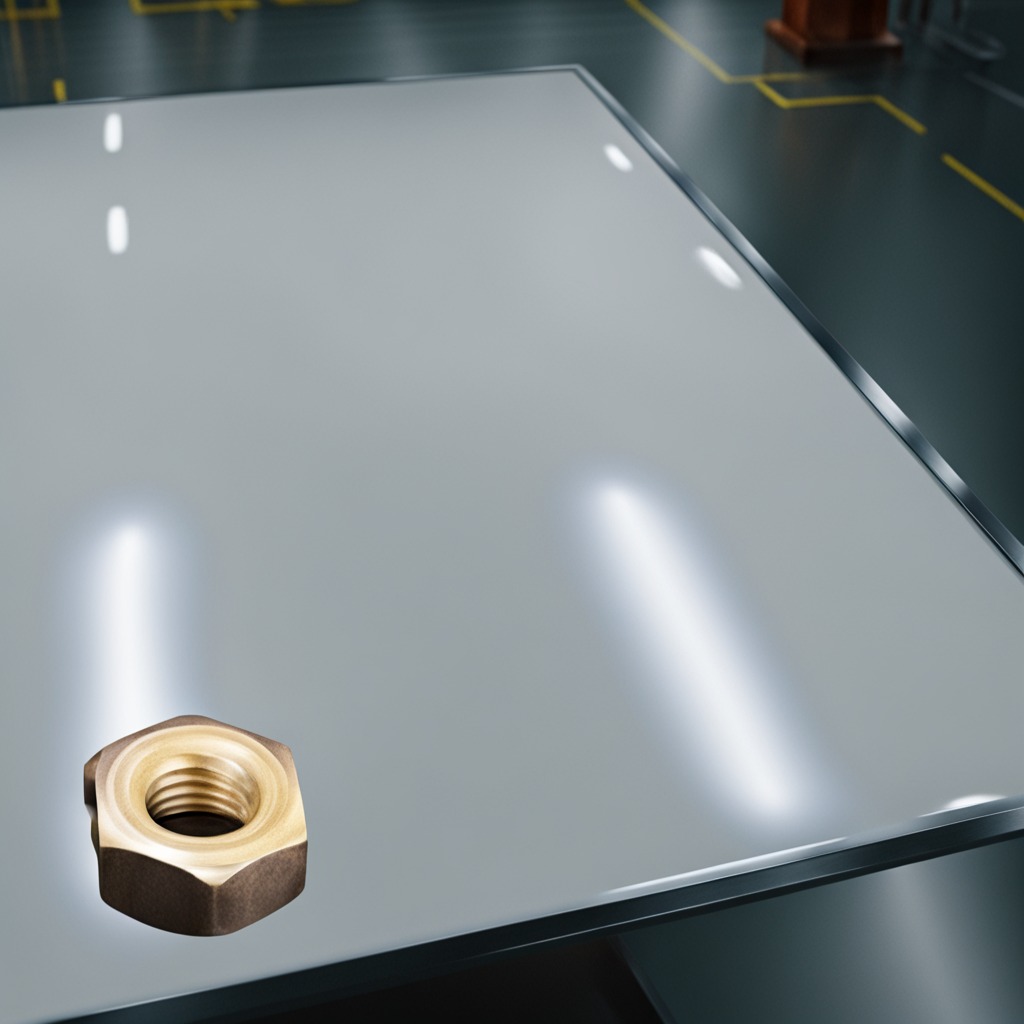
A metal nut is lying on a high-gloss table in a ship maintenance bay industrial lighting.